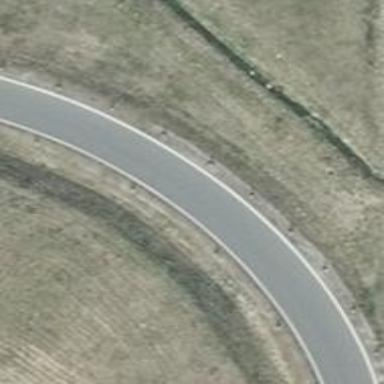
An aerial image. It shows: Trunk link highway with asphalt surface.